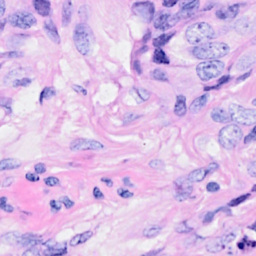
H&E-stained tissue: Breast